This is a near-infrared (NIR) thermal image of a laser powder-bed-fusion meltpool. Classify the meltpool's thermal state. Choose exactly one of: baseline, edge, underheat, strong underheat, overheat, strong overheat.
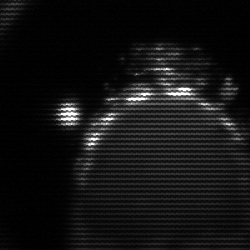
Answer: edge